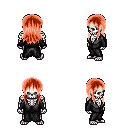
a pixel art fantasy rpg character, male body template, skeleton, gray robe, teal pants, red unkempt hairstyle, four views (front, back, left, right), 2x2 character sprite sheet, small pixel art, hard edges, no anti-aliasing